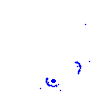
Particle: electron